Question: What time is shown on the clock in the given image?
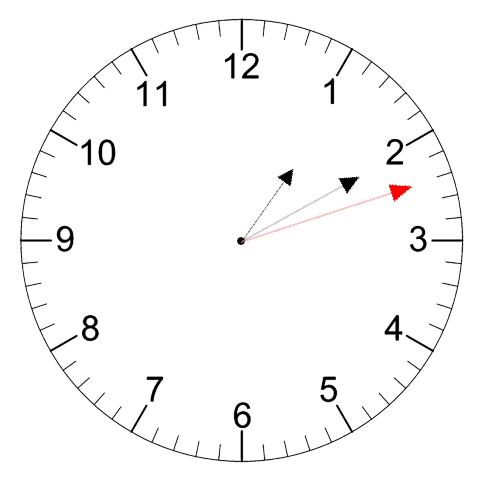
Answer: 01:10:12